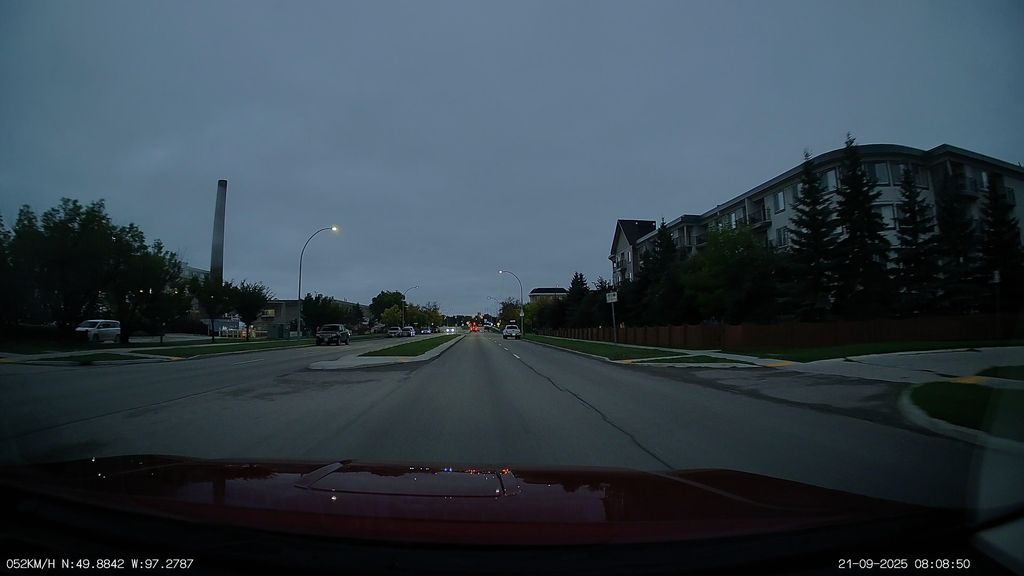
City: winnipeg